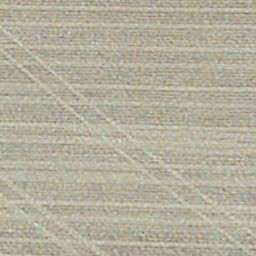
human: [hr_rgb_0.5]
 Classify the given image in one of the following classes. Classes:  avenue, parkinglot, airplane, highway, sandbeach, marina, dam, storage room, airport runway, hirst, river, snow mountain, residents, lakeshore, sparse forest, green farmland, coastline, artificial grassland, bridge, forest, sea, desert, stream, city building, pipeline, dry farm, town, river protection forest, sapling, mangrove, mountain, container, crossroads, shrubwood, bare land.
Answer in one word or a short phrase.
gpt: dry farm